Field crop: tomato
Growth stage: 1
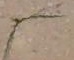
Species: cyperus